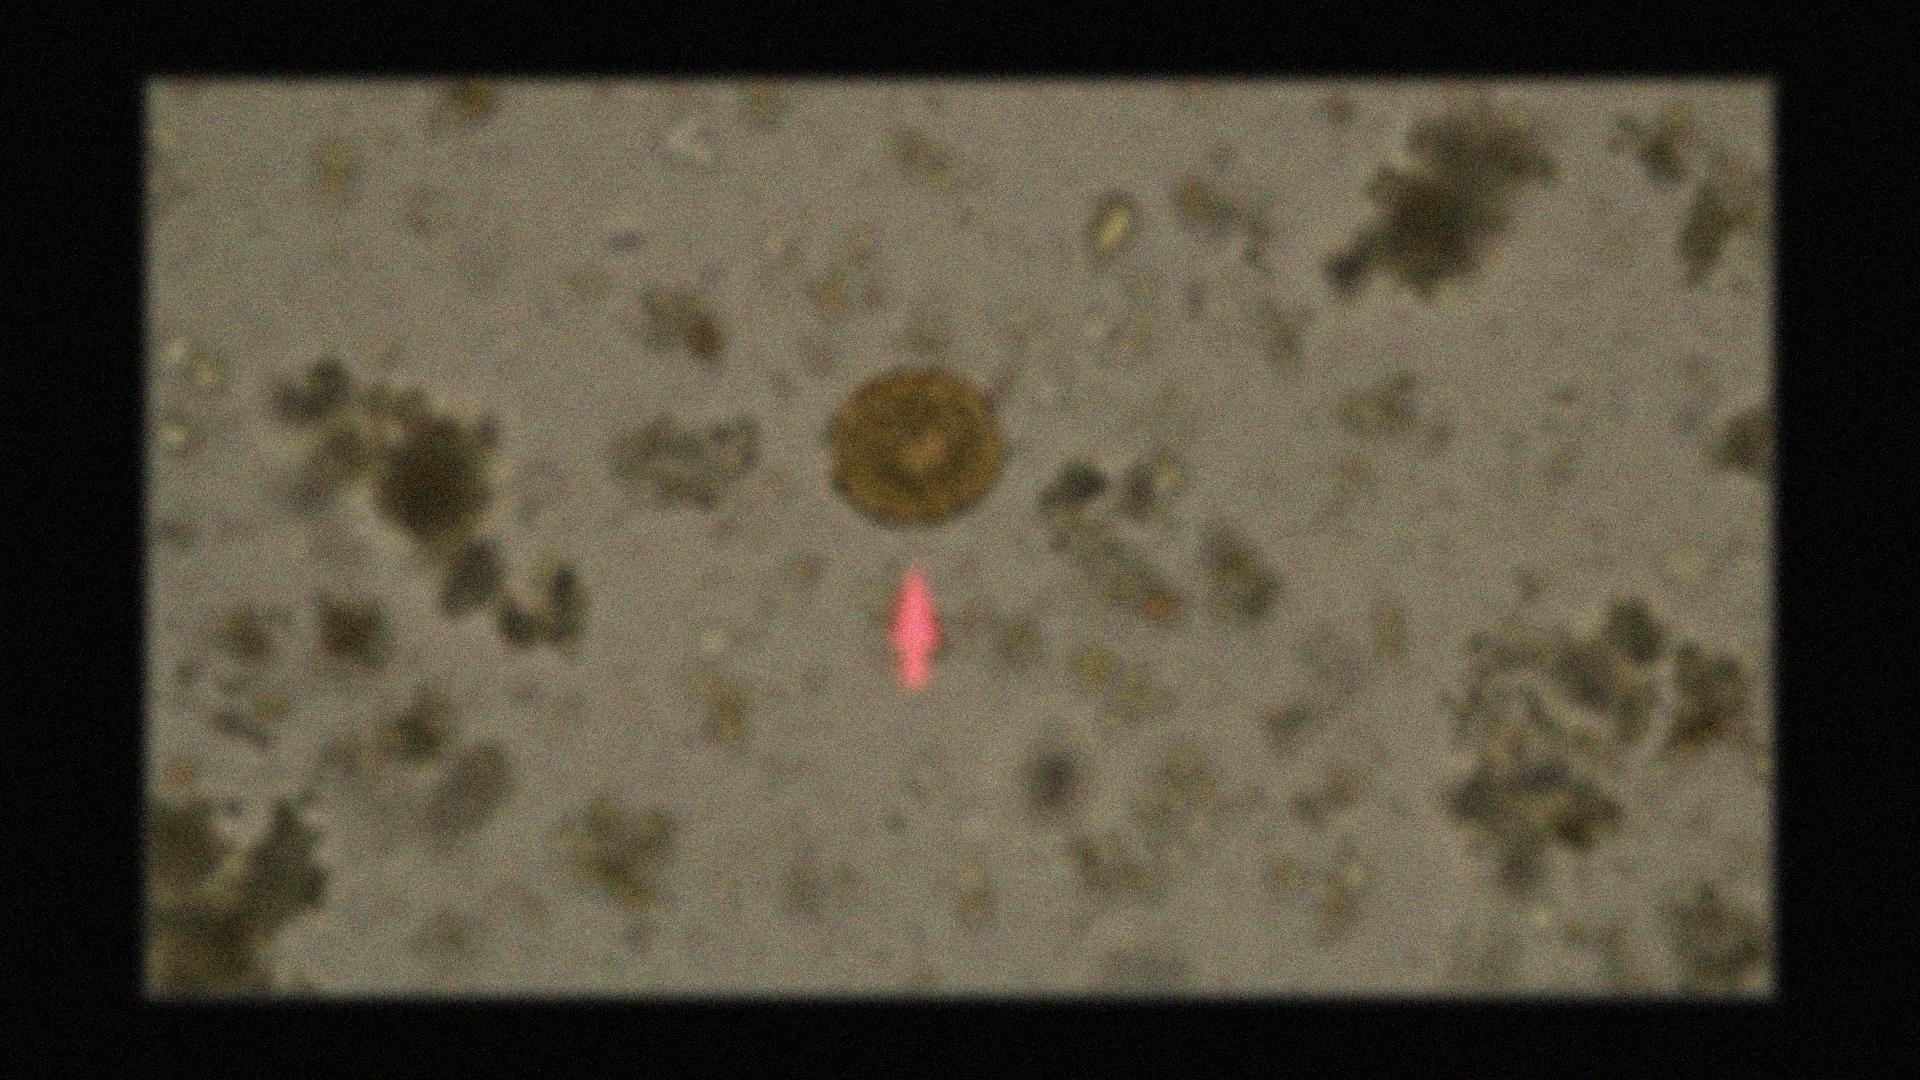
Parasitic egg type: Ascaris lumbricoides